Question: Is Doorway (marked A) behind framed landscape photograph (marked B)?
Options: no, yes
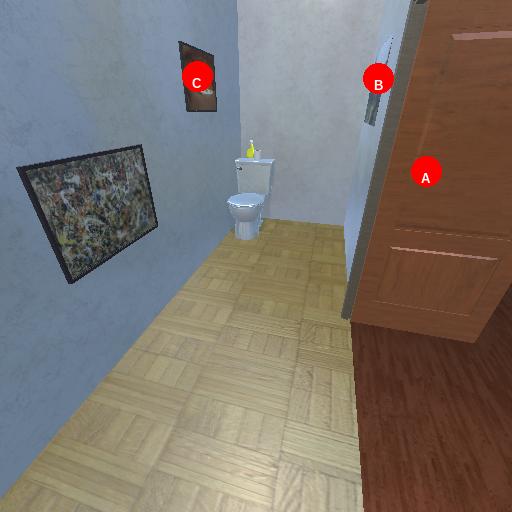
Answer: no